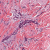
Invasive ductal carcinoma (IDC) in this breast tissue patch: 0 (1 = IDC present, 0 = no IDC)